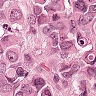
Metastatic tissue present: yes